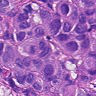
Metastatic tissue present: yes